Question: '''
<img style="float: left;" width=200 height=200 src="https://encrypted-tbn0.gstatic.com/images?q=tbn:ANd9GcTQOrSSvhefLVAXo3OOoMGYGS232bfHFnZyA9Jk24KeefYuau8c">
<div id="t">text next to it which will be line broken!</div>
#t
{
float: left;
line-height: 200px;
background-color: red;
}
'''
<URL>
well... as you can see, shrinking the width will cause the text goes underline. I want to achieve something like this:

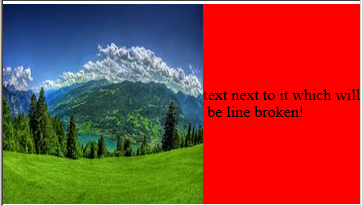
Answer: If you wish to align the text vertically in the centre of the div it would be a good idea to use the table-cell method here instead of line-height.
'''
<div id="t"><p>text next to it which will be line broken!<p></div>
'''
Try something like this
'''
#t
{
float: left;
background-color: red;
width:100px;
height:200px;
display: table;
}
#t p {
display:table-cell;
vertical-align: middle
}
'''